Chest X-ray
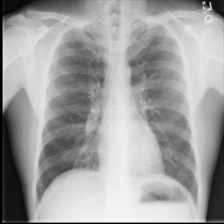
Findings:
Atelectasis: negative
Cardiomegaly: negative
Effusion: negative
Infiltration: negative
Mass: negative
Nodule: negative
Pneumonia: negative
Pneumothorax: negative
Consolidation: negative
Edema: negative
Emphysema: negative
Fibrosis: negative
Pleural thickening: negative
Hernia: negative